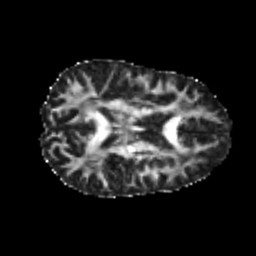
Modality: FA
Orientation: axial
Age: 22
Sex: female
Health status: healthy
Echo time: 0.074 s